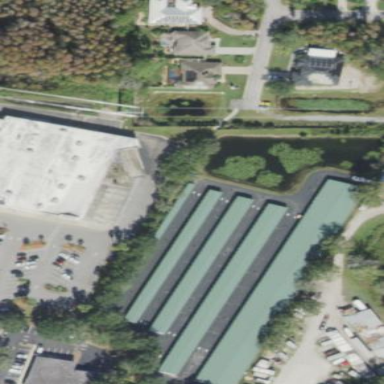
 painted in green. It is storage rental shop."